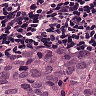
Metastatic tissue present: yes